Question: I am converting a VS Addin to a VS Package.
I have this code in my VSIX Package class(that derives from Microsoft.VisualStudio.Shell.Package)
'''
protected override void Initialize() {
base.Initialize();
var dte = this.GetService<DTE>() as DTE2;
if(dte != null) {
var x = dte.MainWindow;
'''
However calling 'dte.MainWindow' in this context throws a 'NullReferenceException'.

Something must not be initialized then. 'dte.MainWindow'
In the VS Addin it was working when 'dte.MainWindow' was called from 'public void OnStartupComplete(ref Array custom) {' in the 'Connect' Addin type.
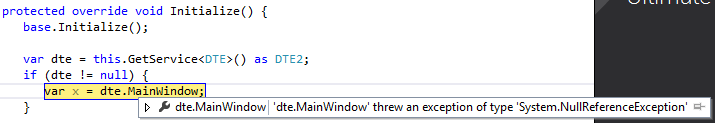
Answer: To be able to call 'dte.MainWindow' I found the option to register to event 'dte.Events.DTEEvents.OnStartupComplete'. As explained <URL>, I need to keep a reference to the 'DTEEvents' object to avoid getting it discarded.
'''
DTEEvents m_EventsObj;
protected override void Initialize() {
base.Initialize();
var dte = this.GetService<DTE>() as DTE2;
if(dte != null) {
m_EventsObj = dte.Events.DTEEvents;
m_EventsObj.OnStartupComplete += delegate {
var mainWindow = dte.MainWindow; // <-- it works!!
...
};
'''